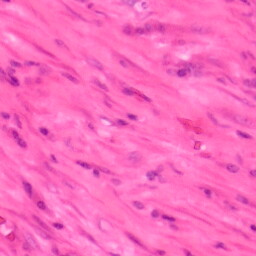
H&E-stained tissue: Colon